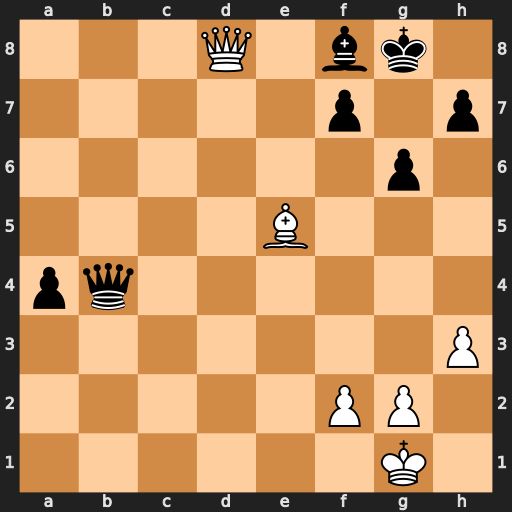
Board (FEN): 3Q1bk1/5p1p/6p1/4B3/pq6/7P/5PP1/6K1
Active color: w
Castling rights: -
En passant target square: -
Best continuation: Qf6 Qe1+ Kh2 Qxe5+ Qxe5